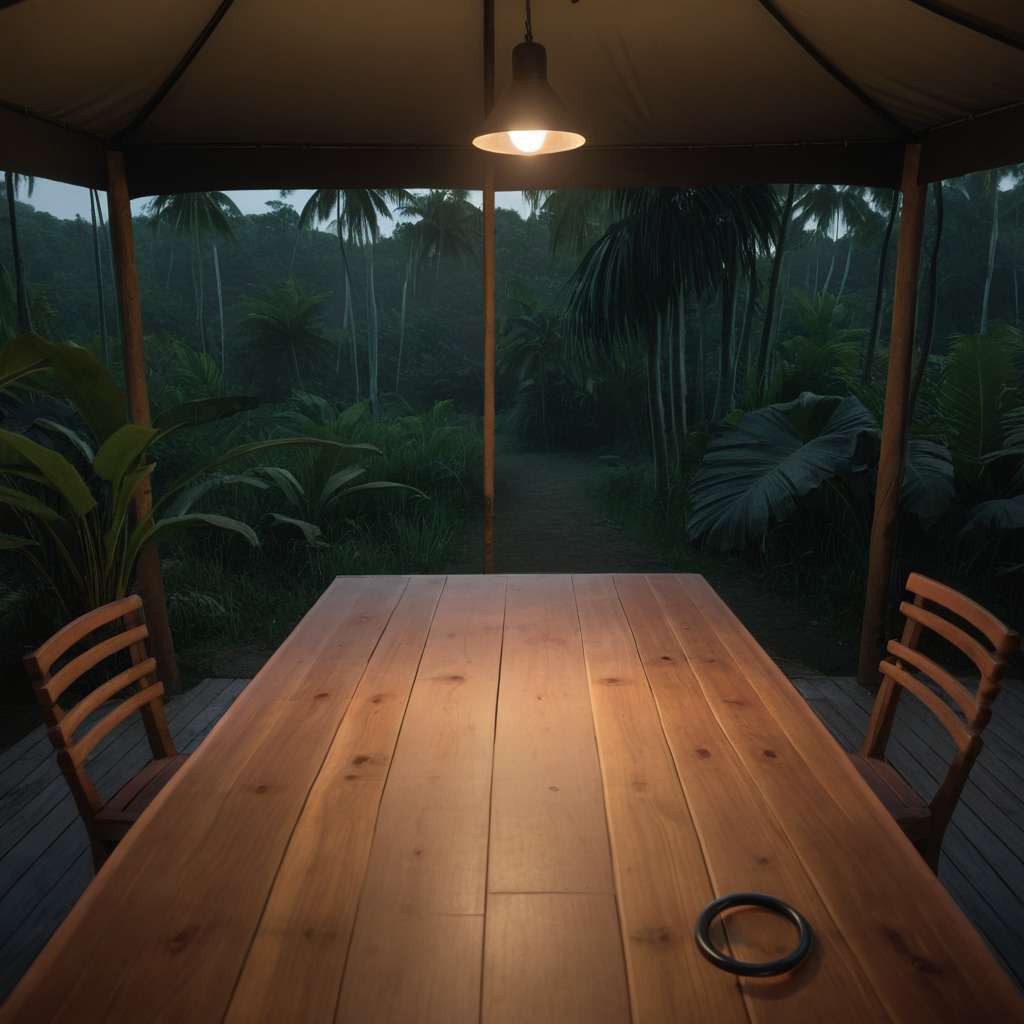
A rubber O-ring is lying on a wooden table inside a jungle field workshop tent at night.